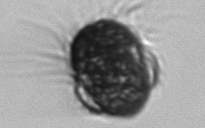
Label: Mesodinium